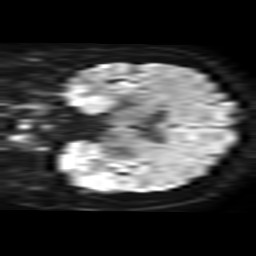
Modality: TRACE
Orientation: coronal
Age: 64
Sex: female
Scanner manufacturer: philips
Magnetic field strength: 3 T
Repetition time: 4.61 s
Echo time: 0.07359 s